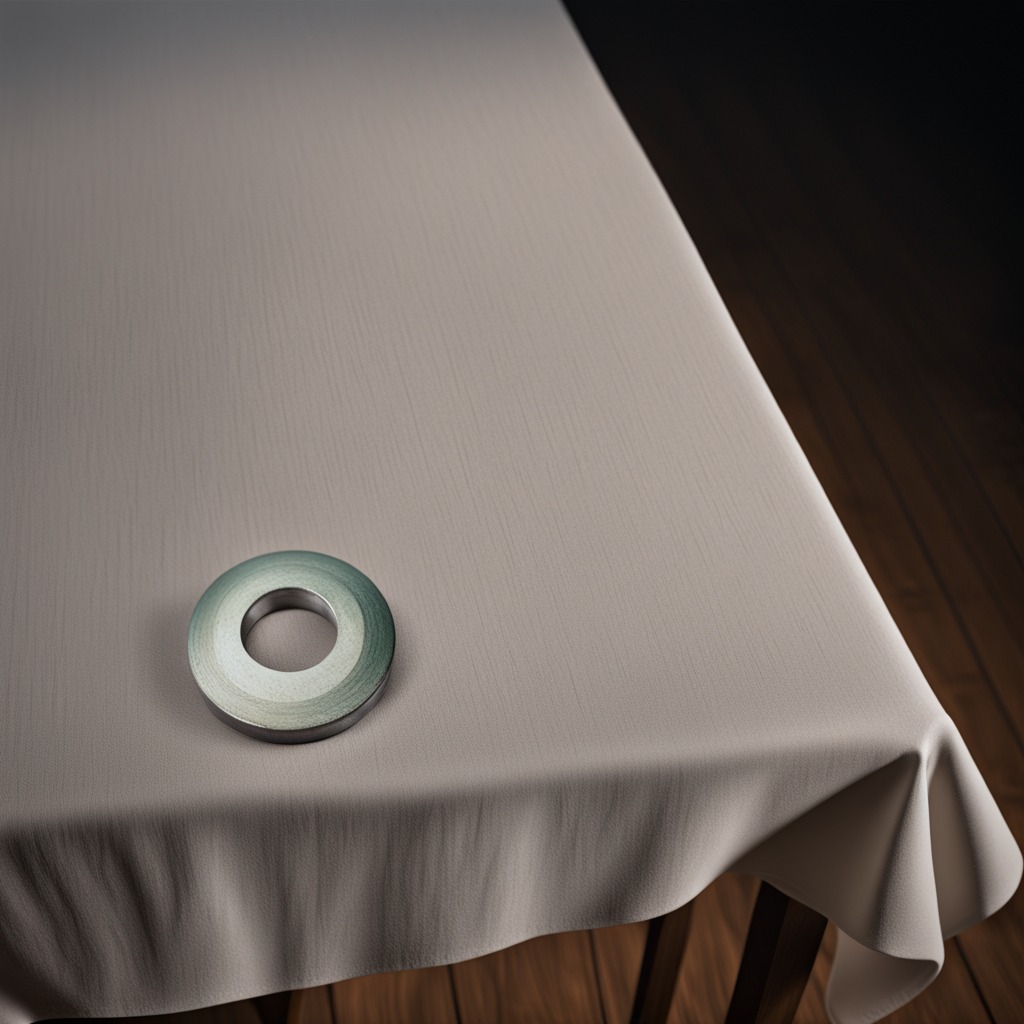
A flat metal washer is lying on a wooden table inside a workshop at night.